Aerial crown-view tile of a tropical tree (Barro Colorado Island, Panama), acquired 20250512:
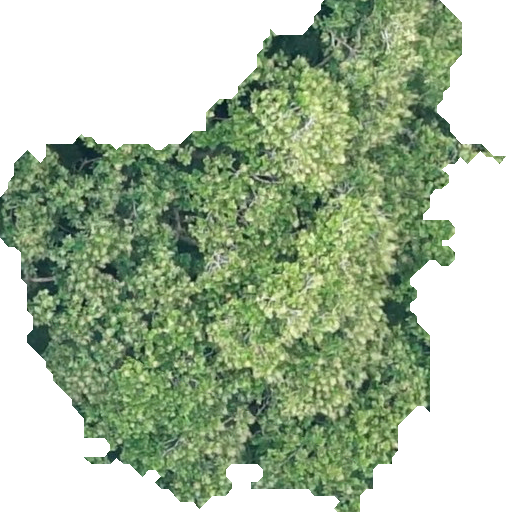
Species: Anacardium excelsum
GBIF accepted scientific name: Anacardium excelsum
Crown area: 235.861 m²